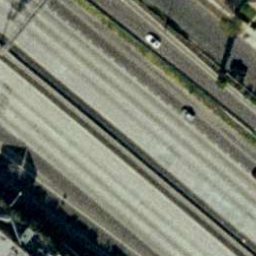
Label: freeway